Field crop: tomato
Growth stage: 1
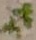
Species: portulaca